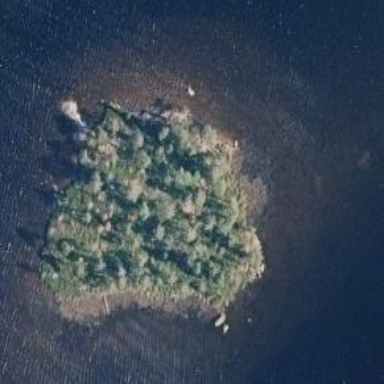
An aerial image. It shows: Islet.